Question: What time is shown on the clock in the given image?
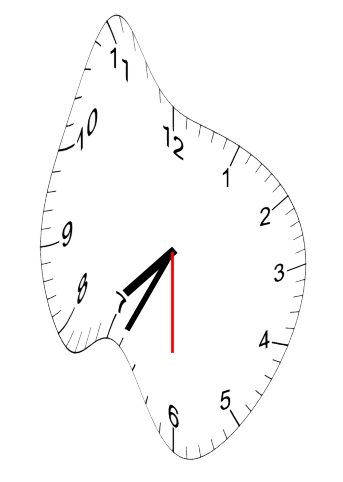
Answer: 07:34:30